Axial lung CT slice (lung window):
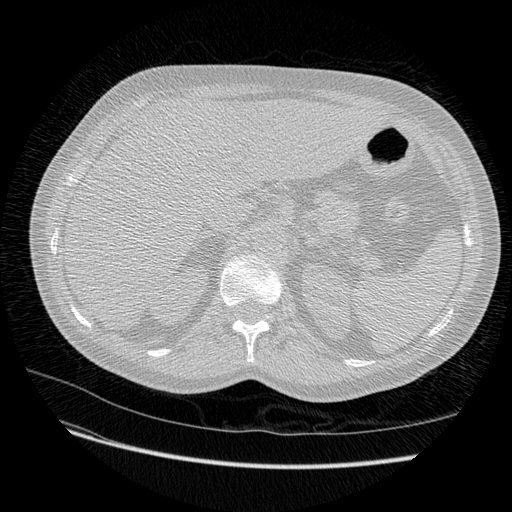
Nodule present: no